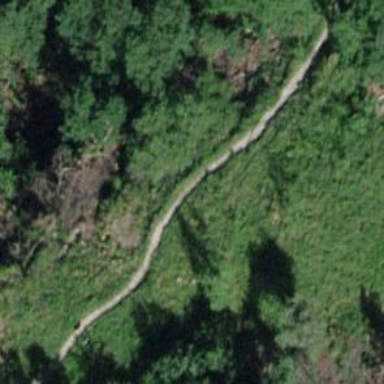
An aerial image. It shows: Path on the ground.